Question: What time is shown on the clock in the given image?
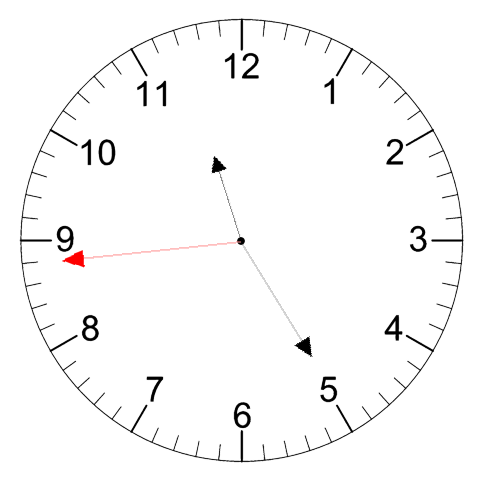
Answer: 11:24:44